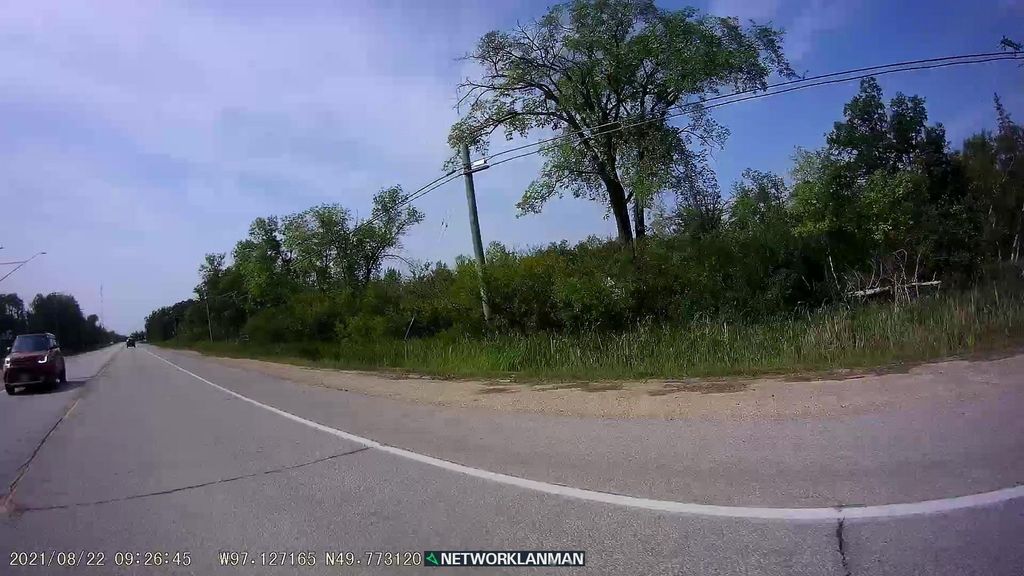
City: winnipeg